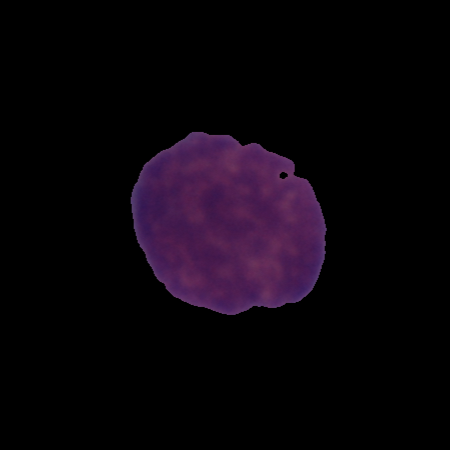
Label: cancer